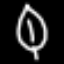
Label: leaf